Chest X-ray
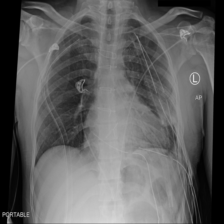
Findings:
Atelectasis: negative
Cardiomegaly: negative
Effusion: negative
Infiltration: negative
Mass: negative
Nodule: negative
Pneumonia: negative
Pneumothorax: negative
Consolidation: negative
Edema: negative
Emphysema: negative
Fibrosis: negative
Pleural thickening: negative
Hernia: negative